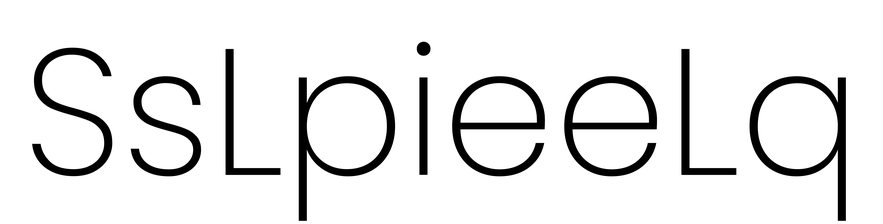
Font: Poppins-ExtraLight